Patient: sex M, age 60
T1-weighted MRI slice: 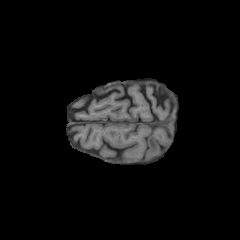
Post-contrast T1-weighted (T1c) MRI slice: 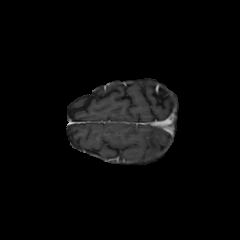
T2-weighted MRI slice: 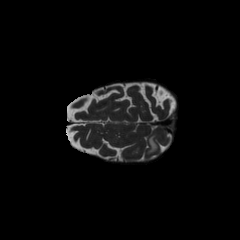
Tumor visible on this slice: yes
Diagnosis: Glioblastoma, IDH-wildtype
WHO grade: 4